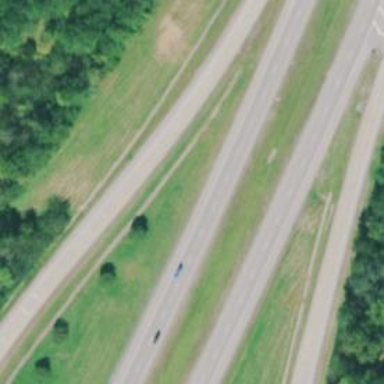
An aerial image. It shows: View of motorway.